Interaction volume radius: 5 \u00c5
Interaction volume height: 25 \u00c5
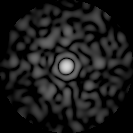
Disorder parameter: 0.8312